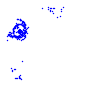
Particle: electron